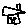
Label: house